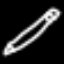
Label: pencil